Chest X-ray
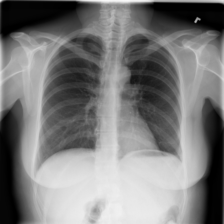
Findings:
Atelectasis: negative
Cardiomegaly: negative
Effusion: negative
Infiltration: negative
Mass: negative
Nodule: negative
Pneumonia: negative
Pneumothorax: negative
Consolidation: negative
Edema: negative
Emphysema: negative
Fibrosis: negative
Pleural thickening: negative
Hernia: negative